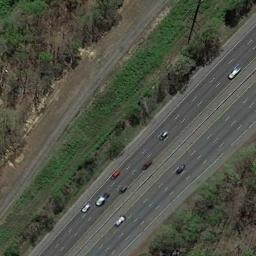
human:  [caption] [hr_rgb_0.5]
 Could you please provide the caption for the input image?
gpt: The freeway is next to lines of trees with some cars .

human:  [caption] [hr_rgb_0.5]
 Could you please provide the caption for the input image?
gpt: The freeway is surrounded by a large green forest, There are many cars on the freeway, And there is a small road beside the freeway .

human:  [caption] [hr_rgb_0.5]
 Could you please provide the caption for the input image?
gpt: There wasn't much traffic on the motorway .

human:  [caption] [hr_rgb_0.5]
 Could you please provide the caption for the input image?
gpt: A straight freeway and a small road go through the forest with some sage green trees and some cars are driving on the freeway .

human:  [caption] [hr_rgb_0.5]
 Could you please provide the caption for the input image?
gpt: There are green belts along the freeway with some cars .